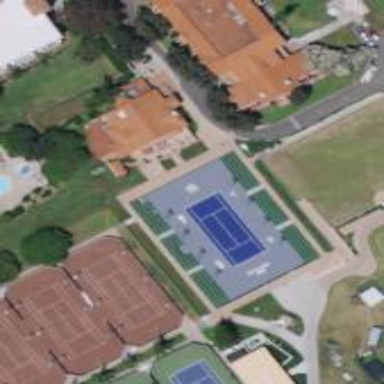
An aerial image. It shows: Tennis court on pitch designated for leisure land.